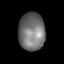
Tissue: prostate
Cell type: Fibroblasts
Senescence score: 0.8005
Nuclear area (px): 980
Mean DAPI intensity: 113.793